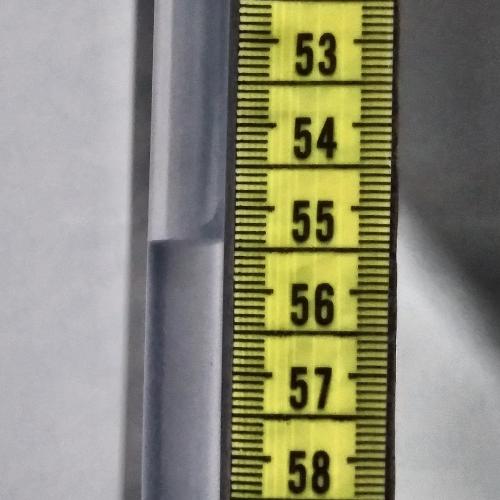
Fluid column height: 55.4 cm